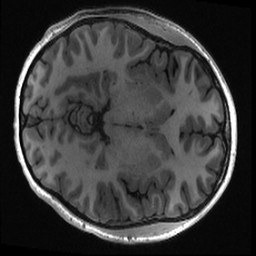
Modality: T1w
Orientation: axial
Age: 20
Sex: female